Question: I am developing an Application in VS2012 and I am using SVN for it.
We are 3-4 people working on same application so we have used SVN.
Now, some of our colleague added the new folder in the Project but I cant see at my end in VS, I can see it outside of VS in project folders but not in VS, though I refresh entire project and take update of View folder, still cant find the same folder in VS.
You can get idea by watching below pic...

How to synchronize it ?
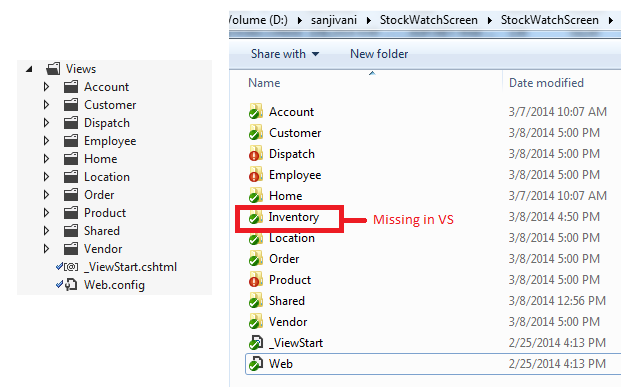
Answer: Solved it...
I have to click on show all files icon...
Newly added files from other people don't appear though we take update of the folder or refresh it...
We have to click on Show All Files Icon on Solution Explorer of VS and All the files added by other people will start appearing...
You have to right click on them and select the 'Include in Project'